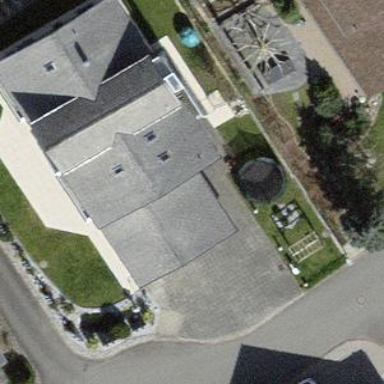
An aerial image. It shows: Building with tiled roof.